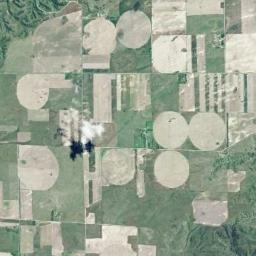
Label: circular_farmland